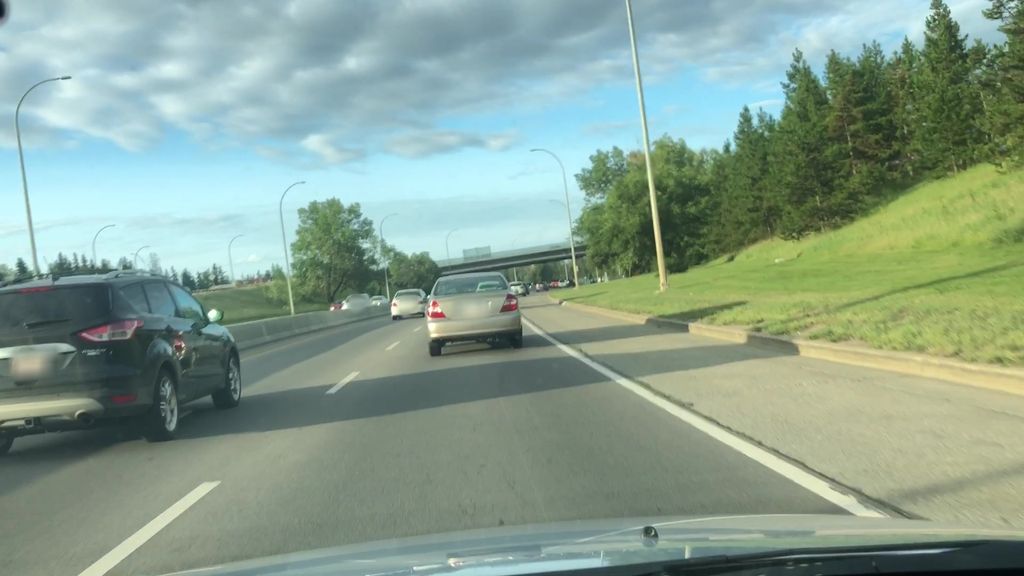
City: edmonton